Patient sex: M
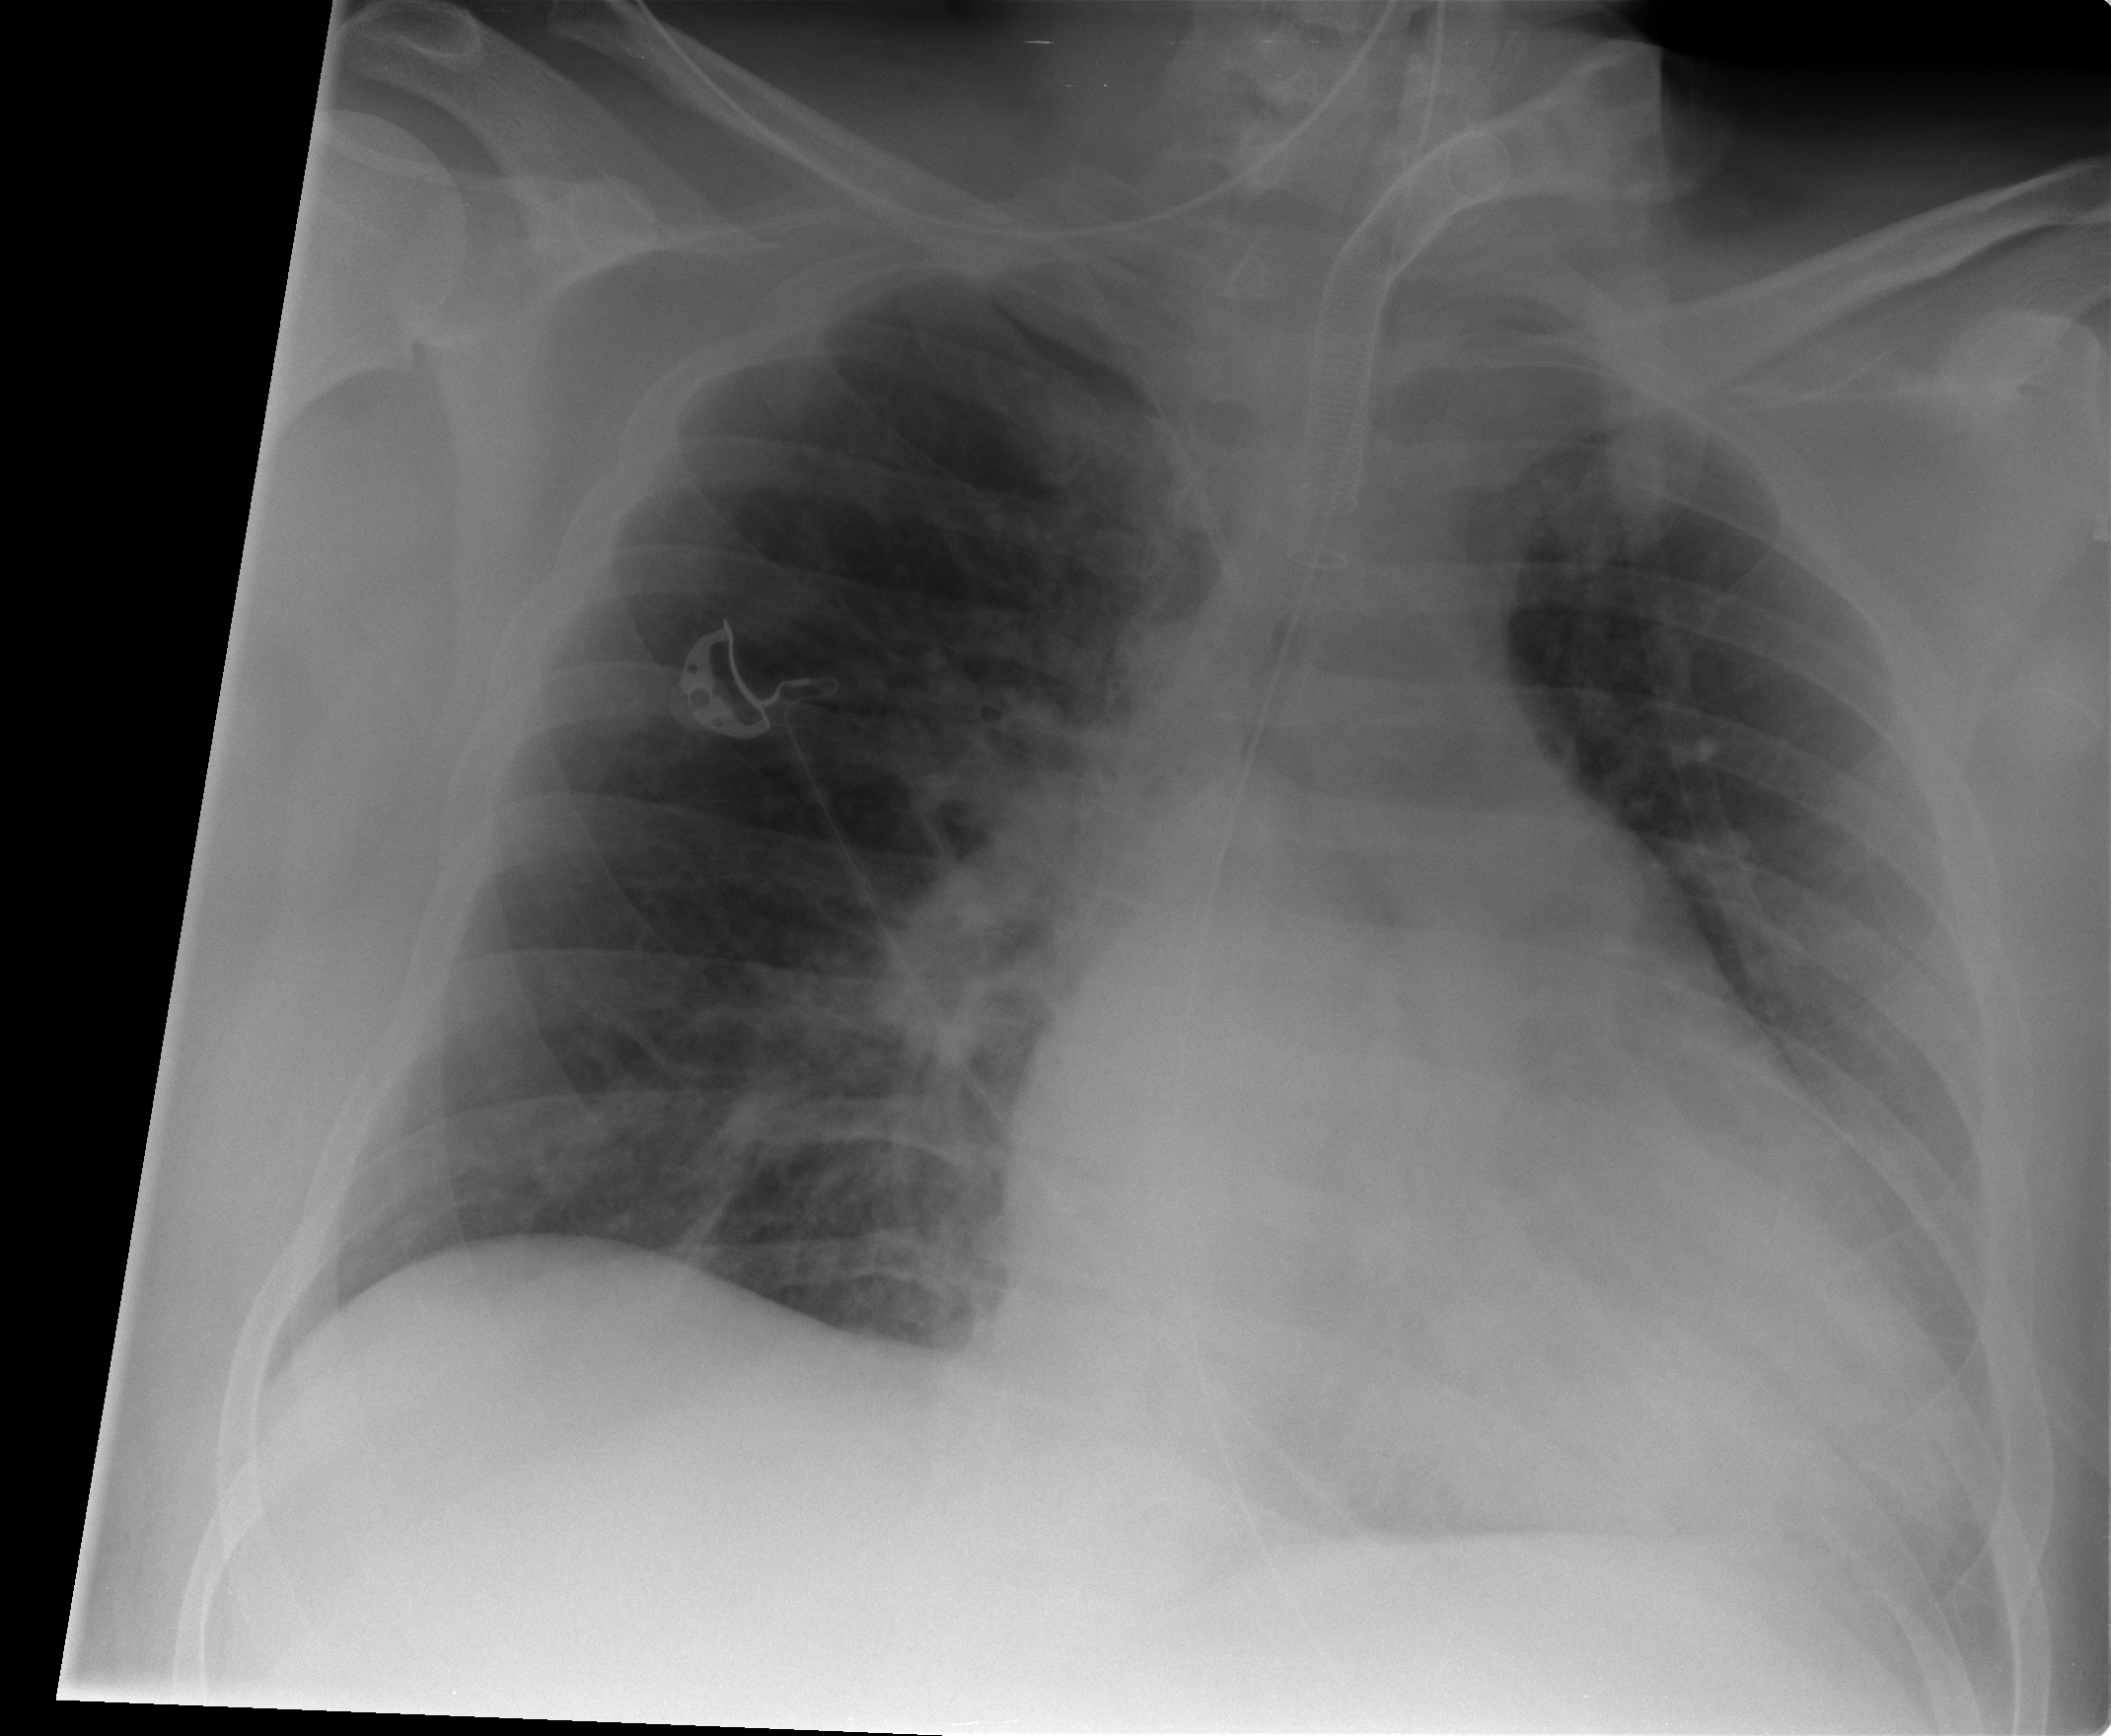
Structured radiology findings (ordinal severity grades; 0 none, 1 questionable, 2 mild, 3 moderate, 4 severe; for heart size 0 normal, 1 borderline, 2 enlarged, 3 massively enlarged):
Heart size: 2
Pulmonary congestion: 2
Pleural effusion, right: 1
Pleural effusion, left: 2
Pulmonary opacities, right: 2
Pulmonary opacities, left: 2
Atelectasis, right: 2
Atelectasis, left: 0